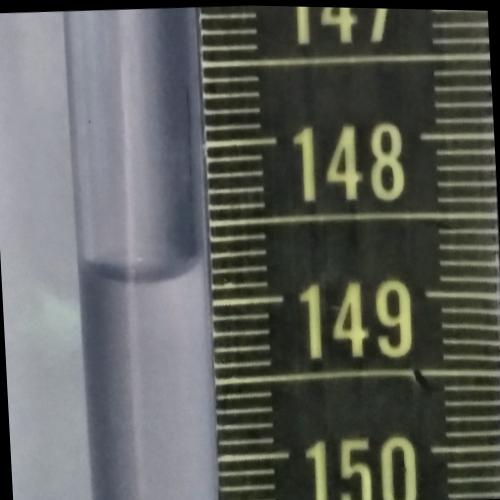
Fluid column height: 148.8 cm